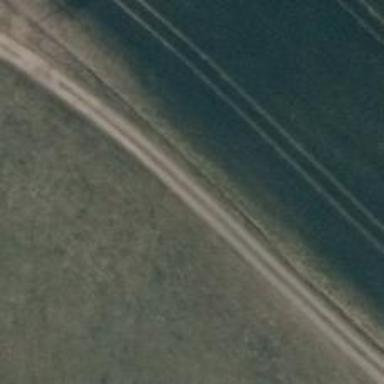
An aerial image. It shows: Pebblestone track with grade3 tracktype.